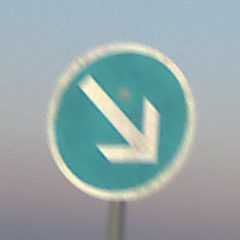
Verkehrszeichen: VorgeschriebeneVorbeifahrtRechts
Umgebung: Outdoor, Nature
Tageszeit: SunriseSunset
Wetter: Clear
Licht: Natural
Jahreszeit: Winter
Kontrast: LowContrast